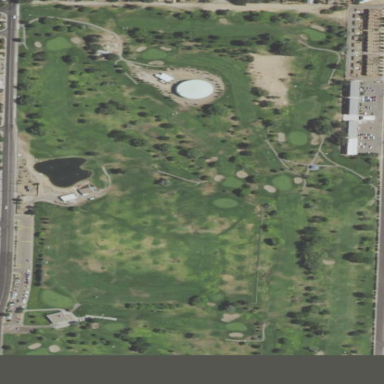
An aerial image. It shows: Golf course surrounded by greenery.